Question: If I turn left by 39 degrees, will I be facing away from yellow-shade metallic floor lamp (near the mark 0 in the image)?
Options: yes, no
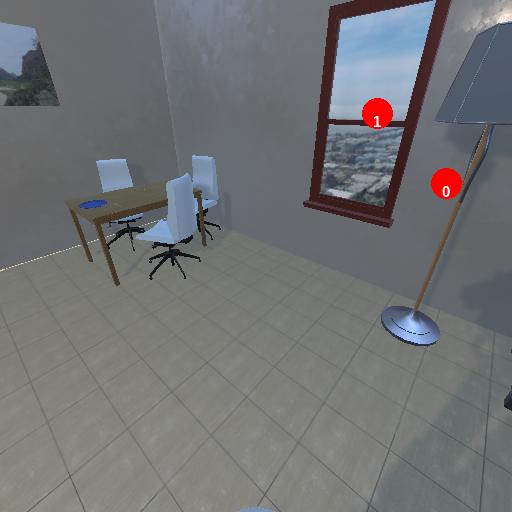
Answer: yes